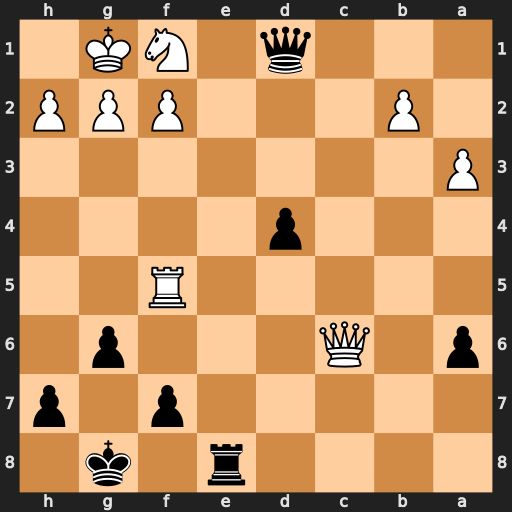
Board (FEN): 4r1k1/5p1p/p1Q3p1/5R2/3p4/P7/1P3PPP/3q1NK1
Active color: b
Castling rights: -
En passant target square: -
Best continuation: Re1 Qc8+ Kg7 Rxf7+ Kxf7